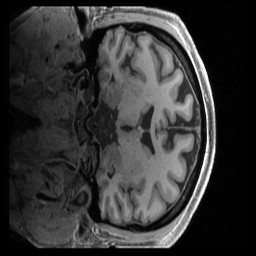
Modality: T1w
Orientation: coronal
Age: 42
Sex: male
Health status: ill
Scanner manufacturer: siemens
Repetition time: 2.4 s
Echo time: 0.00231 s